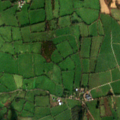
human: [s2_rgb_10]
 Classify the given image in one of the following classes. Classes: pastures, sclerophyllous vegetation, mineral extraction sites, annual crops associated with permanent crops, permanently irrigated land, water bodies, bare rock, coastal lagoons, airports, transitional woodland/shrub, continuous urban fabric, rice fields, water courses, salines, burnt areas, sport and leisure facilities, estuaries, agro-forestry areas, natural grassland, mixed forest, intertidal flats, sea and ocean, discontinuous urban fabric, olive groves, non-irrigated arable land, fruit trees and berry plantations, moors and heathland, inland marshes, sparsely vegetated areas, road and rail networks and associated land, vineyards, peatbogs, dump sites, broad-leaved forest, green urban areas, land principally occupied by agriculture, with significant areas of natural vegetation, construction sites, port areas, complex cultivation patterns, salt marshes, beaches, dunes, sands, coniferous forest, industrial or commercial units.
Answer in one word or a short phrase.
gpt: pastures